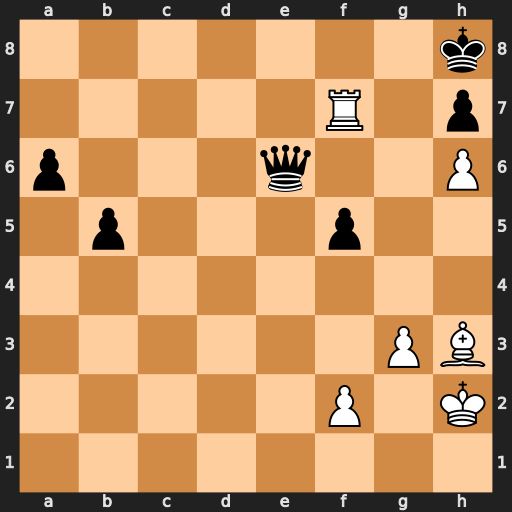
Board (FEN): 7k/5R1p/p3q2P/1p3p2/8/6PB/5P1K/8
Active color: w
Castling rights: -
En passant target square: -
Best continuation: Rf8+ Qg8 Rxg8+